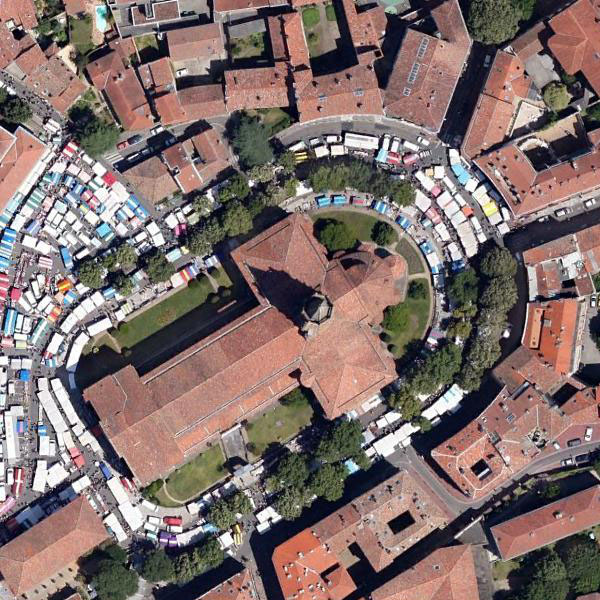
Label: Church